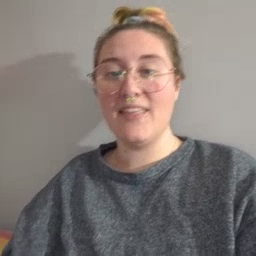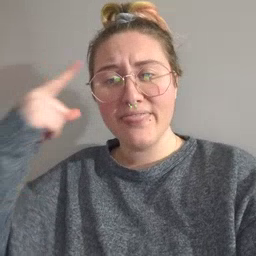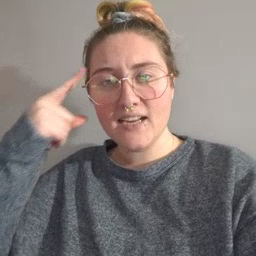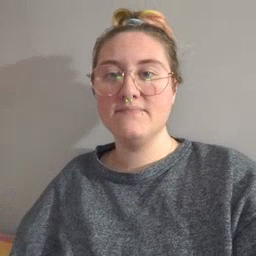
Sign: think